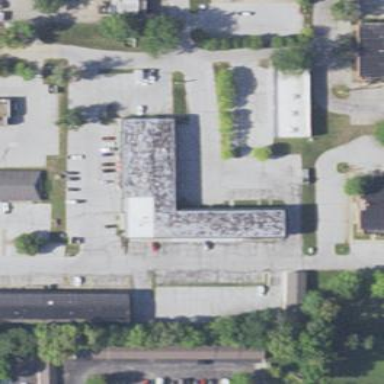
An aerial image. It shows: Office building.